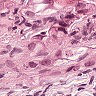
Metastatic tissue present: yes